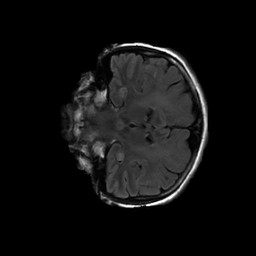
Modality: FLAIR
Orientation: coronal
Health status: ill
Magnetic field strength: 3 T